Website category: movie
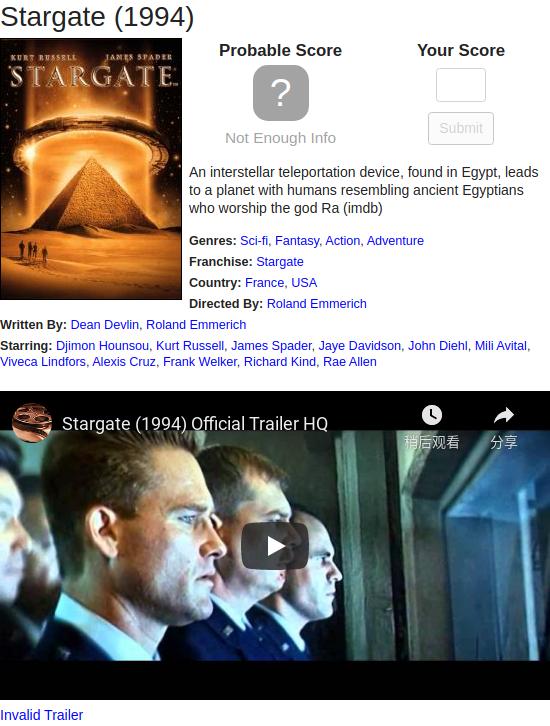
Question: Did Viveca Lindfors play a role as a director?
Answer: no

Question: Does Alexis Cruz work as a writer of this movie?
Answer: no

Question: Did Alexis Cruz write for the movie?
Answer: no

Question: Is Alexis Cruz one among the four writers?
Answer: no

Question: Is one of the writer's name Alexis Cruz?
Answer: no

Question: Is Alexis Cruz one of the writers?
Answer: no

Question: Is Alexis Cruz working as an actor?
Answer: yes

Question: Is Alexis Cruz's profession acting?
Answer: yes

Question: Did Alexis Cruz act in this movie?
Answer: yes

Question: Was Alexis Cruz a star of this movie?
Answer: yes

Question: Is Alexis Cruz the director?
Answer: no

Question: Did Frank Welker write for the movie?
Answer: no

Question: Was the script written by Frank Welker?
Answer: no

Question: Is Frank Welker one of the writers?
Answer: no

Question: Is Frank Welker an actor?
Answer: yes

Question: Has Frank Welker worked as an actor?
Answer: yes

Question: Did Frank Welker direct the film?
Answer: no

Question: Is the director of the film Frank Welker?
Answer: no

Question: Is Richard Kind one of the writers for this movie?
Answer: no

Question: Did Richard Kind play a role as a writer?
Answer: no

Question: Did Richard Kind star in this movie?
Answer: yes

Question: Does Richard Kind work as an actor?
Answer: yes

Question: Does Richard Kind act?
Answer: yes

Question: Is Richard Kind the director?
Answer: no

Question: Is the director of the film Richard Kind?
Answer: no

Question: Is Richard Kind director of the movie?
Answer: no

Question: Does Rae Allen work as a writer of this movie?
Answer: no

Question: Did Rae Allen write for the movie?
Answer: no

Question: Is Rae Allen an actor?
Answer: yes

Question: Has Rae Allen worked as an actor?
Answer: yes

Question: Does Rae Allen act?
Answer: yes

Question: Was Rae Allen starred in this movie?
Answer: yes

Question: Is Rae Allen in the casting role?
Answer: yes

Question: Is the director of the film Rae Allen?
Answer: no

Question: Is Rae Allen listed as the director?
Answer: no

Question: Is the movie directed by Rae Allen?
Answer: no

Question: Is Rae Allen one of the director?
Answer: no

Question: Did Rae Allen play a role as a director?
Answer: no